Question: How to expand textarea width to 100% of parent?
I try width 100% but it is not works it expands to 100% of page what crash layout.
Here the question in visual way.

Please provide some hints.
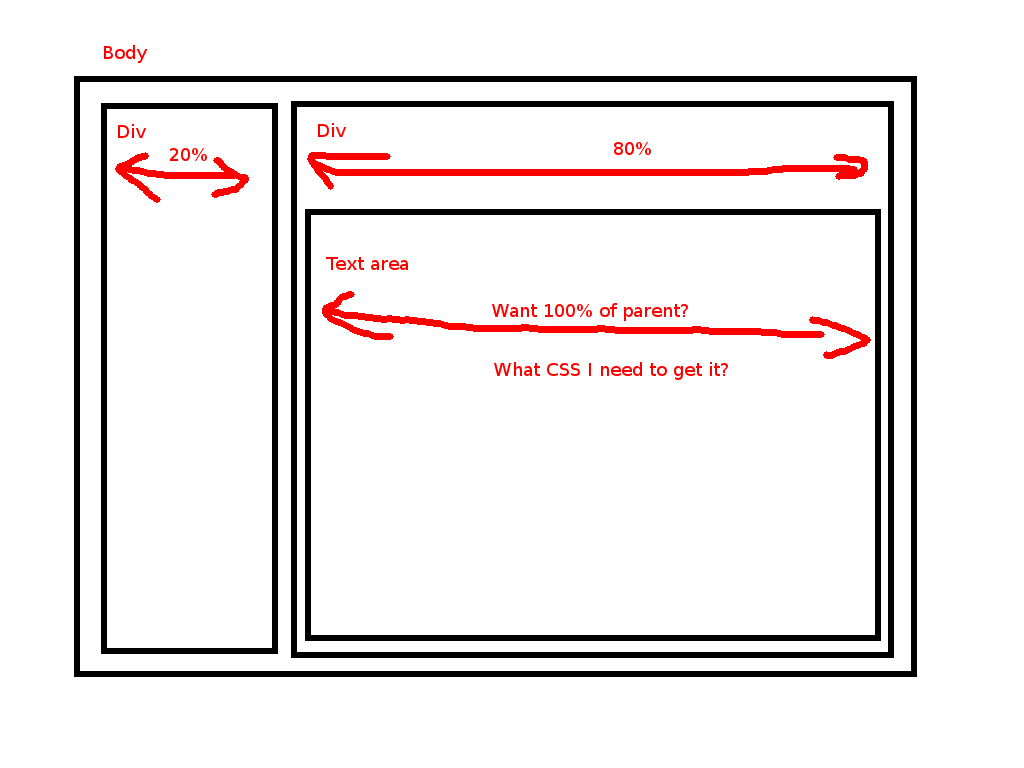
Answer: '''
<div>
<div style="width: 20%; float: left;">
<p>Some Contentsssssssssss</p>
</div>
<div style="float: left; width: 80%;">
<textarea style="width: 100%; max-width: 100%;"></textarea>
</div>
<div style="clear: both;"></div>
</div>
'''